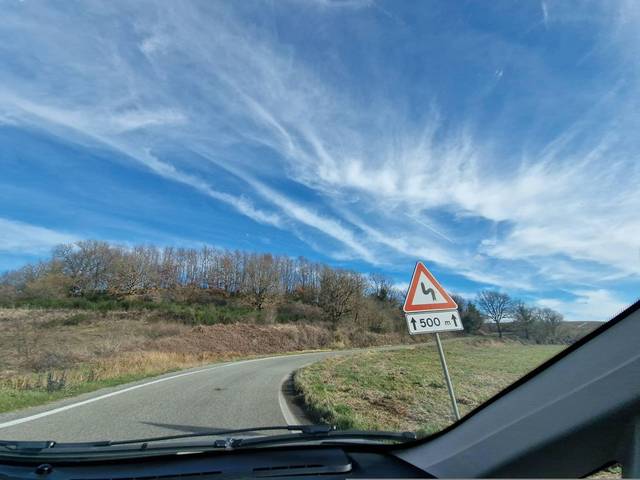
Region: Italy
Coordinates: 42.692, 11.777